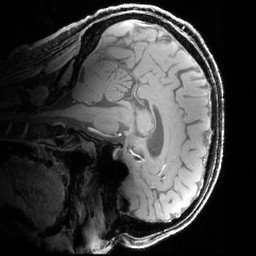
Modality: T1w
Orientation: sagittal
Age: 32
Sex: male
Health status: healthy
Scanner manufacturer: siemens
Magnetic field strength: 7 T
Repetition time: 4.3 s
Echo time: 0.00227 s